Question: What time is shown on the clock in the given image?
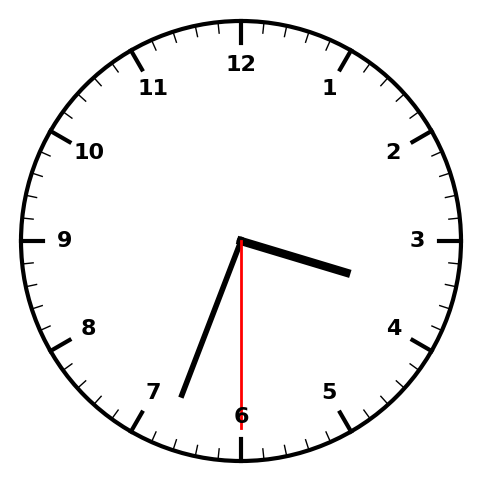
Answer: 03:33:30